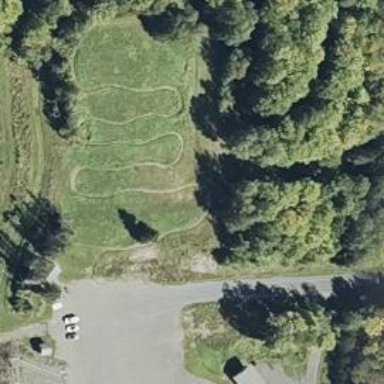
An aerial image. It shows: Nordic skiing track.